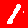
Digit: 1